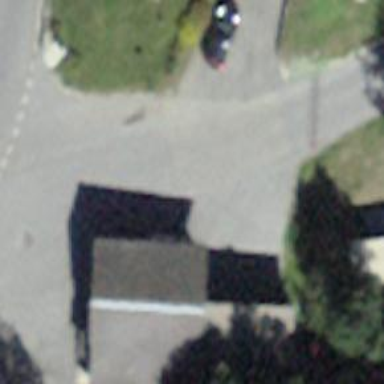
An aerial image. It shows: Post box.